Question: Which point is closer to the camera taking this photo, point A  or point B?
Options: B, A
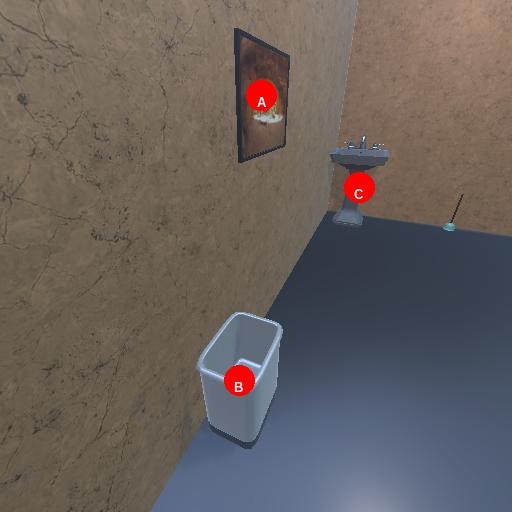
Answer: B